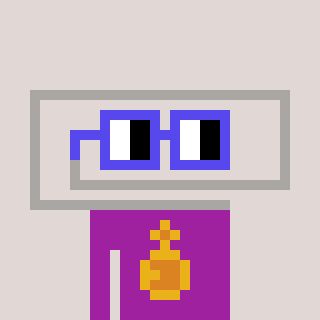
a pixel art character with square blue glasses, a paperclip-shaped head and a magenta-colored body on a warm background